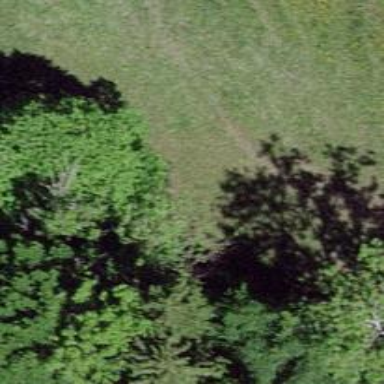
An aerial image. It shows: Path covered in grass.